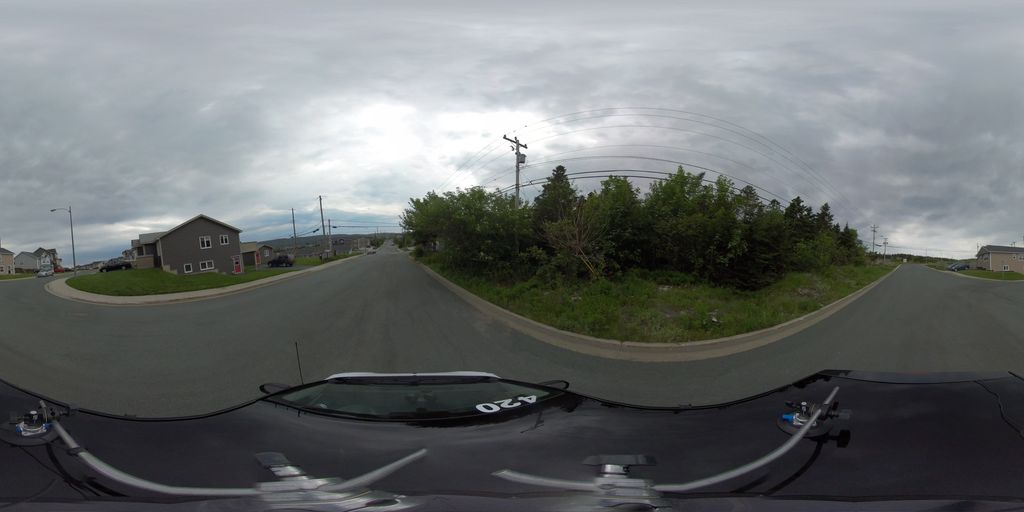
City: st_johns